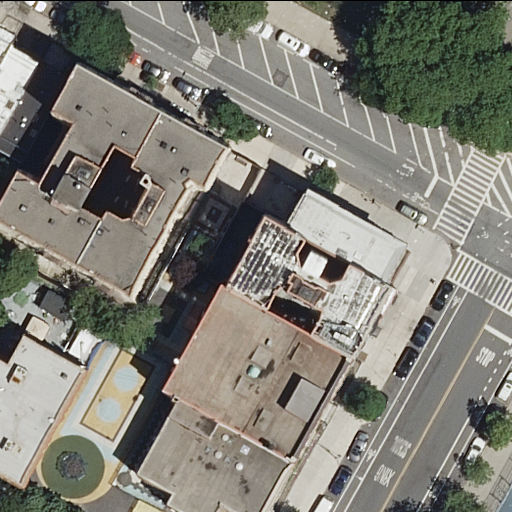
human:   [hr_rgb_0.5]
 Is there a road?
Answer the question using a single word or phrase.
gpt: yes

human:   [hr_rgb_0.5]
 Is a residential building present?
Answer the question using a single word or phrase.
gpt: yes

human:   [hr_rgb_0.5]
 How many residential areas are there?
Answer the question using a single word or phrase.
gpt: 1

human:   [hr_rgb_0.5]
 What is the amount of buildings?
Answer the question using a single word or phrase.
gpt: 10

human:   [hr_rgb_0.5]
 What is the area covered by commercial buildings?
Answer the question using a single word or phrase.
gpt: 0m2

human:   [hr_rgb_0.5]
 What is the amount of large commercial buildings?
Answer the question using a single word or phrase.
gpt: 0

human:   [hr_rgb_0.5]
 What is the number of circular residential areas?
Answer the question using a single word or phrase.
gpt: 0

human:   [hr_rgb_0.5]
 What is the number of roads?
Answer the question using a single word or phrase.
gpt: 2

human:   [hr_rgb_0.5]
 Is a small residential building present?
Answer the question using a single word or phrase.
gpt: yes

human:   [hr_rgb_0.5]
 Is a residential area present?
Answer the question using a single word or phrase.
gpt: yes

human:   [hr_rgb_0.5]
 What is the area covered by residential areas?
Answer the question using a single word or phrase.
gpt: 5342m2

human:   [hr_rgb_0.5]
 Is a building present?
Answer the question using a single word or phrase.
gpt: yes

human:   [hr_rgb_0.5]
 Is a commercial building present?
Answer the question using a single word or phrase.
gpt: no

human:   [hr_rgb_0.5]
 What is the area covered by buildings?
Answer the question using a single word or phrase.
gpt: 2571m2

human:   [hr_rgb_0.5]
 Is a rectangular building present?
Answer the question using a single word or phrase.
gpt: yes

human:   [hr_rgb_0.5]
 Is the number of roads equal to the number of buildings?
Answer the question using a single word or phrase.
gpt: no

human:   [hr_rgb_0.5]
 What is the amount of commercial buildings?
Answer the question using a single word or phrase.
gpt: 0

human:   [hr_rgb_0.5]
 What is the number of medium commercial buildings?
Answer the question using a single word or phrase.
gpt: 0

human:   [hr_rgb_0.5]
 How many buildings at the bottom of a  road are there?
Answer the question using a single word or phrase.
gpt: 8

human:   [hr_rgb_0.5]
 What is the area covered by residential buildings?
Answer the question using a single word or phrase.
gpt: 2571m2

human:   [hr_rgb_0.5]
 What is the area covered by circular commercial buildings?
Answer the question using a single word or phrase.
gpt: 0m2

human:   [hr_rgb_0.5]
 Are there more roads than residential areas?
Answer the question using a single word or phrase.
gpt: yes

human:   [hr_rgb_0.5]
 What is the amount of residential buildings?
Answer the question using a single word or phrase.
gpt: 10

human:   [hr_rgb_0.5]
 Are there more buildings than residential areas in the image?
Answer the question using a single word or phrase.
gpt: yes

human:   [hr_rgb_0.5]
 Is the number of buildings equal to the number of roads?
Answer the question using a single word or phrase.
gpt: no

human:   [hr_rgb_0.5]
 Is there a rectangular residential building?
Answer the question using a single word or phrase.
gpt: yes

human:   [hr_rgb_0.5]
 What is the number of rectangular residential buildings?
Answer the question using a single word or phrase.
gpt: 7

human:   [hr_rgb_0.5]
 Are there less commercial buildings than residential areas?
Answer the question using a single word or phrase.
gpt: yes

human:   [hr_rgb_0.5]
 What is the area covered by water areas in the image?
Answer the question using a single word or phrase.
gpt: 0m2

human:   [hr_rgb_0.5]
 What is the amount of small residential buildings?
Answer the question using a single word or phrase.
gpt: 5

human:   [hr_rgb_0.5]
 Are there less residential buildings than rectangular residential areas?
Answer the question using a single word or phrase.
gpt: no

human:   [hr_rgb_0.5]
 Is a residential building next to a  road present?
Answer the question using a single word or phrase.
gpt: yes

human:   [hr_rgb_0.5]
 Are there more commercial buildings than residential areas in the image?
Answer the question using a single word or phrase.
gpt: no

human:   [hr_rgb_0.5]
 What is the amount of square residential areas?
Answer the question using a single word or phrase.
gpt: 0

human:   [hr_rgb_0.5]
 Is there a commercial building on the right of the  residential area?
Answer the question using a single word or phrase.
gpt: no

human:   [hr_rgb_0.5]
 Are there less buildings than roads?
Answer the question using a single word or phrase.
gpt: no

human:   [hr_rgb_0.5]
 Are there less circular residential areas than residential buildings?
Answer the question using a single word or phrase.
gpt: yes

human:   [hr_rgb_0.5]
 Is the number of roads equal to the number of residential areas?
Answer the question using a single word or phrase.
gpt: no

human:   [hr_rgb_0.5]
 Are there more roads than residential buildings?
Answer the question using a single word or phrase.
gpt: no

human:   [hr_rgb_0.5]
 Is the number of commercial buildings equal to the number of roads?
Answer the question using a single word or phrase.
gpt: no

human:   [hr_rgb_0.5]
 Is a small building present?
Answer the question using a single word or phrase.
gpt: yes

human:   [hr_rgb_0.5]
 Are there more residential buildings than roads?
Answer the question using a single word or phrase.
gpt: yes

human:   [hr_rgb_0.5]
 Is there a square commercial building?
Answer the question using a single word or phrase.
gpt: no

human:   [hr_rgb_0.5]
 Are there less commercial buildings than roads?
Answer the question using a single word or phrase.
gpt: yes

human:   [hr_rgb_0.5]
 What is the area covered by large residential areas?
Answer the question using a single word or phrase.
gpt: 5342m2

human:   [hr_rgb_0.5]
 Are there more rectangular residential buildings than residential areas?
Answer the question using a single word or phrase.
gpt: yes

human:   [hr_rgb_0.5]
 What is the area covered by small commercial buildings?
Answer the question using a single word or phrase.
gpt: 0m2

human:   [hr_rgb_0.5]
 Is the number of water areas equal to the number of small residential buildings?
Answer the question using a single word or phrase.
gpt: no

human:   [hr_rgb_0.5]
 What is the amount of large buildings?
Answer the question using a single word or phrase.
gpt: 1

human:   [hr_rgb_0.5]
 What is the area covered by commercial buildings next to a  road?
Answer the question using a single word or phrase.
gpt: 0m2

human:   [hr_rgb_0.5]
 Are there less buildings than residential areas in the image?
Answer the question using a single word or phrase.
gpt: no

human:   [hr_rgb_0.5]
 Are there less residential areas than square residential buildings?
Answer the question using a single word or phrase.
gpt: no

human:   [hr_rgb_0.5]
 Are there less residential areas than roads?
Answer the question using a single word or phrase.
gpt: yes

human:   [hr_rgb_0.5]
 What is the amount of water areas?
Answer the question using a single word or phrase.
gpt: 0

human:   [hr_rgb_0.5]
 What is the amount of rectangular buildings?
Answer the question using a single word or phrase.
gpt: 7

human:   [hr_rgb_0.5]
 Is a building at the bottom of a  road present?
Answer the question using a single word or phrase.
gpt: yes

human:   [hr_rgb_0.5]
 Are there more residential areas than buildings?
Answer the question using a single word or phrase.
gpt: no

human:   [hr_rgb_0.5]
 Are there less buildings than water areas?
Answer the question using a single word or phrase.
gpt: no

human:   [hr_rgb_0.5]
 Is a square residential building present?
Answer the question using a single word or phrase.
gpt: no

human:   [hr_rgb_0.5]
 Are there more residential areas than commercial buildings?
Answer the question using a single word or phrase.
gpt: yes

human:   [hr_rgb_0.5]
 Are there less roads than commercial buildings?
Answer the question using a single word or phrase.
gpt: no

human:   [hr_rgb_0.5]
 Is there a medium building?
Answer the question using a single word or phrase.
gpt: yes

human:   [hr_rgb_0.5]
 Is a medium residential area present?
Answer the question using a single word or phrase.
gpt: no

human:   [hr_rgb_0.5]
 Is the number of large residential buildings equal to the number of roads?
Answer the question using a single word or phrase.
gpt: no